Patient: sex M, age 45
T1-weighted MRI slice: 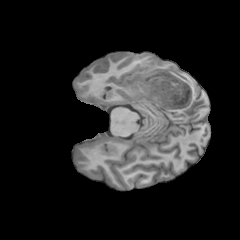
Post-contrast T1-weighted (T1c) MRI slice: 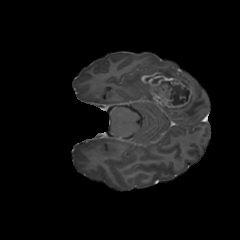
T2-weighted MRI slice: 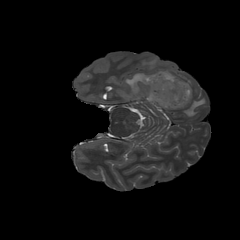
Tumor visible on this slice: yes
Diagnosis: Glioblastoma, IDH-wildtype
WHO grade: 4